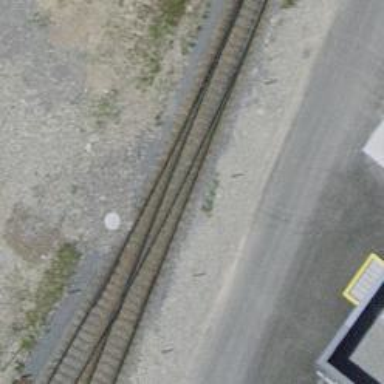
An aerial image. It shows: Single railway spur track.